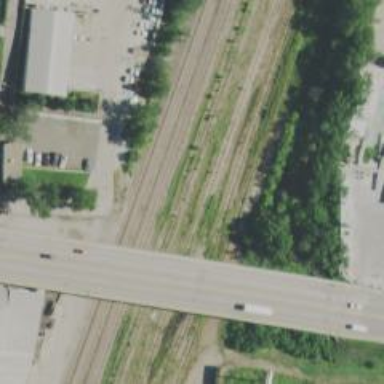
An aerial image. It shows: Railway siding for service.